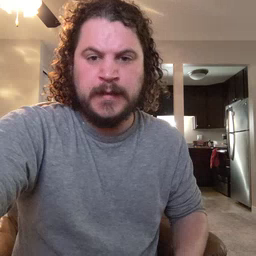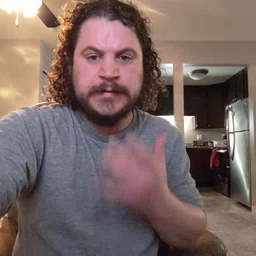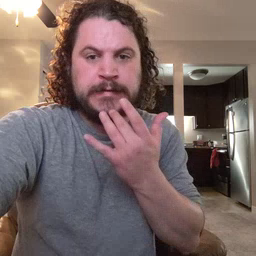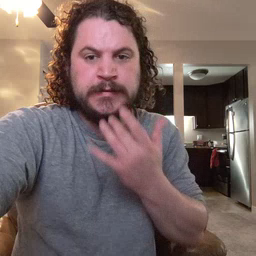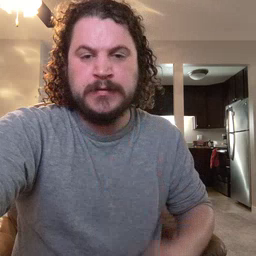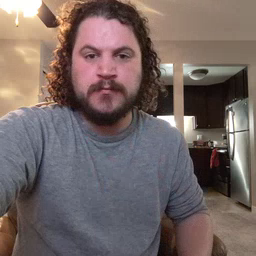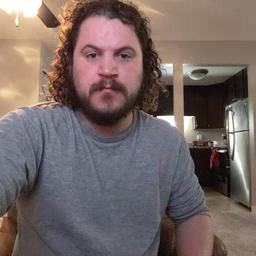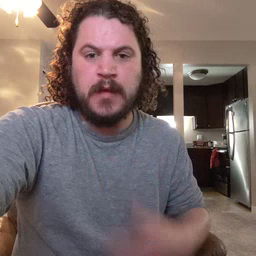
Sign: taste